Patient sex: M
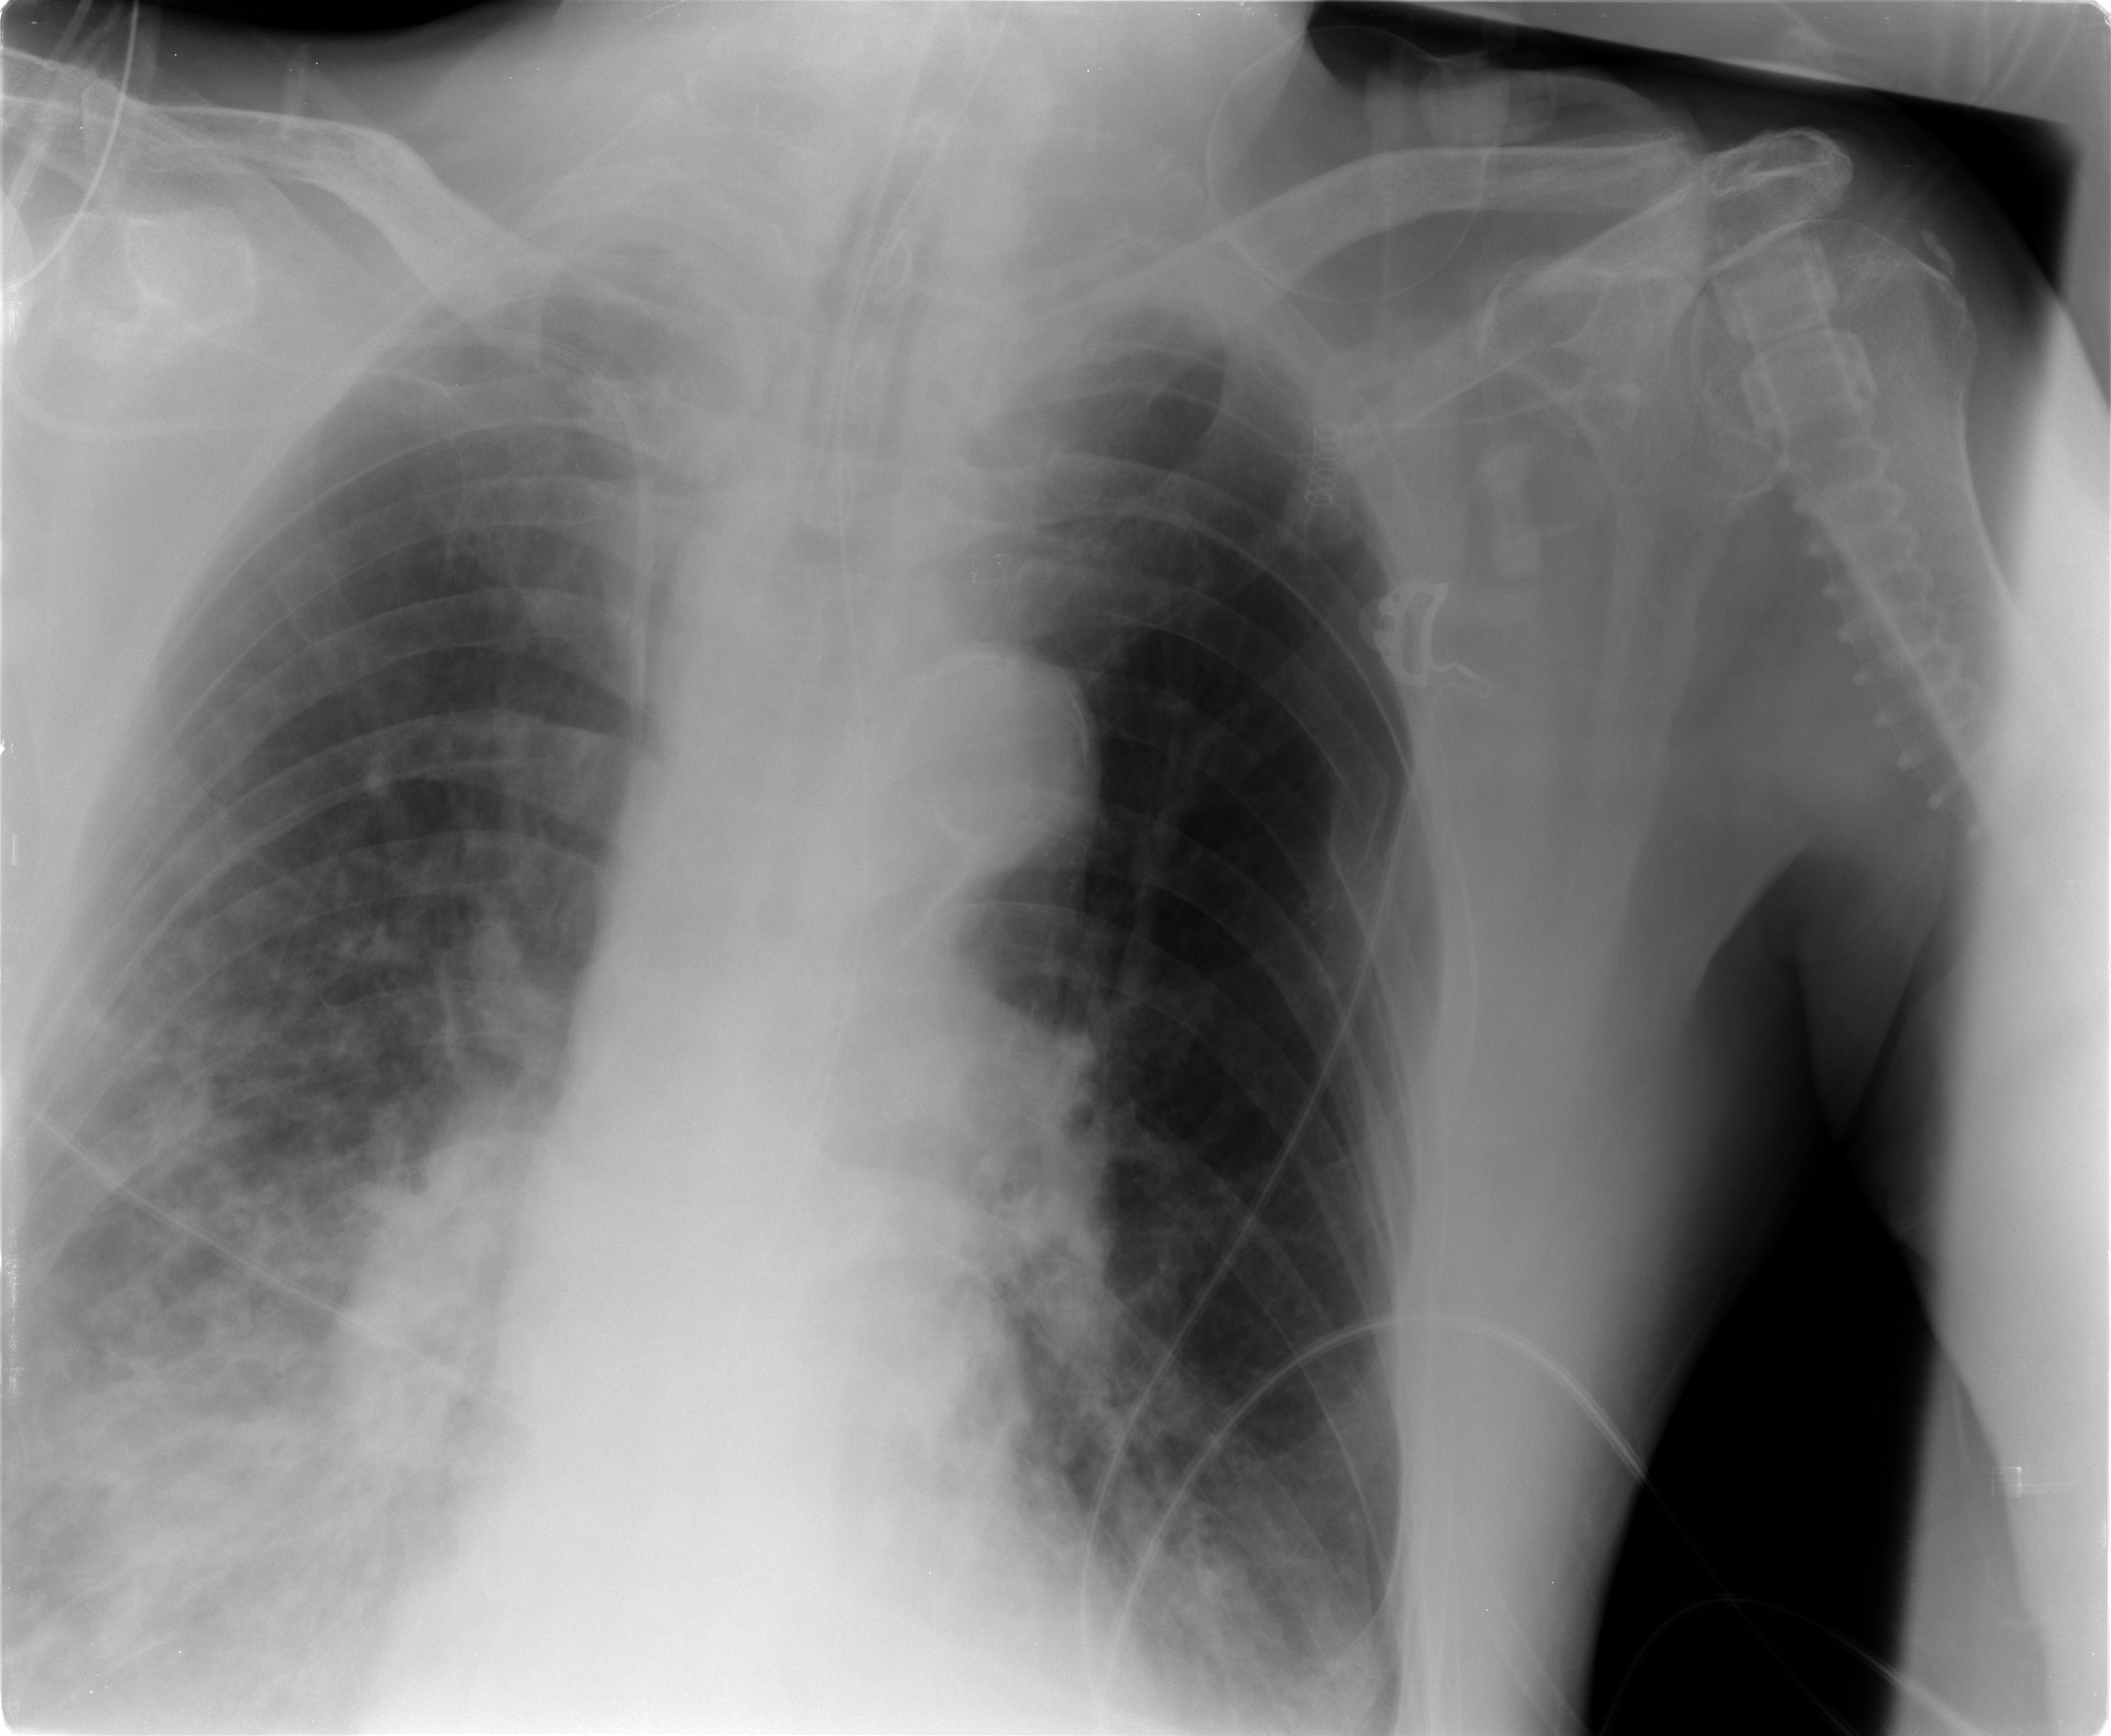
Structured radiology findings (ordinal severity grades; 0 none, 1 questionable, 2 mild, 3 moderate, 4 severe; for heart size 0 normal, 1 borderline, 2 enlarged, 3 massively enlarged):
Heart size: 0
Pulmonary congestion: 0
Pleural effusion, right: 2
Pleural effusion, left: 2
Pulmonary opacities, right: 3
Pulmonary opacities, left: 0
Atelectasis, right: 2
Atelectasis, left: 2